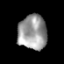
Tissue: prostate
Cell type: Epithelial cells
Senescence score: 0.332
Nuclear area (px): 974
Mean DAPI intensity: 154.771